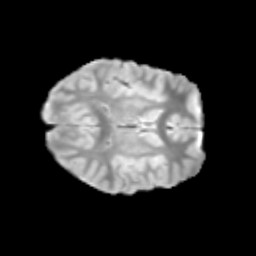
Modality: T2w
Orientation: axial
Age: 13
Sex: male
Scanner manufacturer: siemens
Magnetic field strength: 3 T
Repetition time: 3.8 s
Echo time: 0.07 s